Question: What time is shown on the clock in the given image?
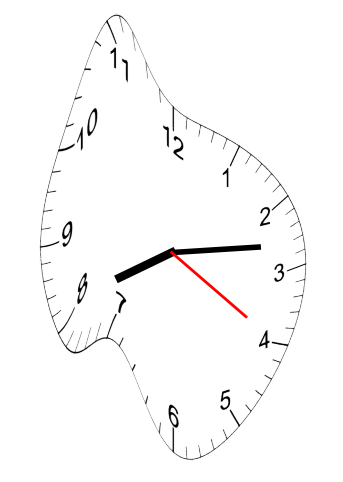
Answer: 08:13:20